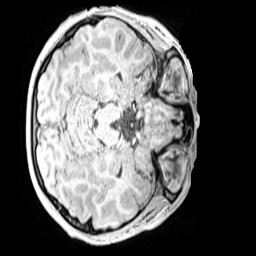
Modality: MP2RAGE
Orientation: axial
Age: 10
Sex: male
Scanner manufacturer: siemens
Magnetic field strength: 3 T
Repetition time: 4 s
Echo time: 0.00299 s